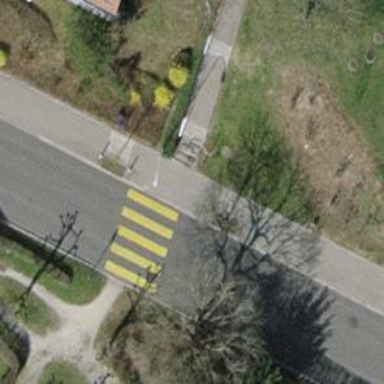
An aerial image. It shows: Uncontrolled zebra crossing on the road.